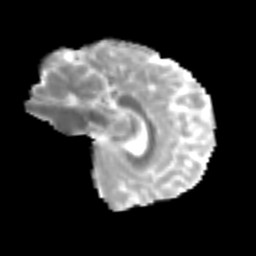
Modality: MD
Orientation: sagittal
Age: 38
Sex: male
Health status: ill
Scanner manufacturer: siemens
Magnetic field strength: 3 T
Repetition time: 8.7 s
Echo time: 0.11 s